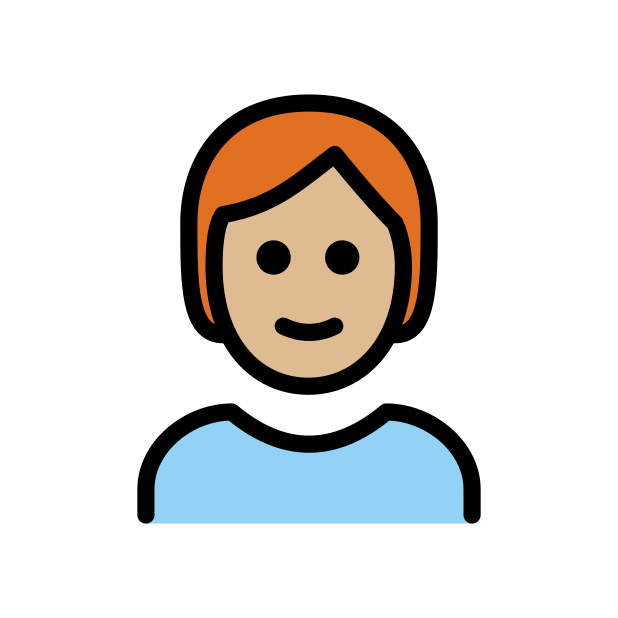
person: medium-light skin tone, red hair